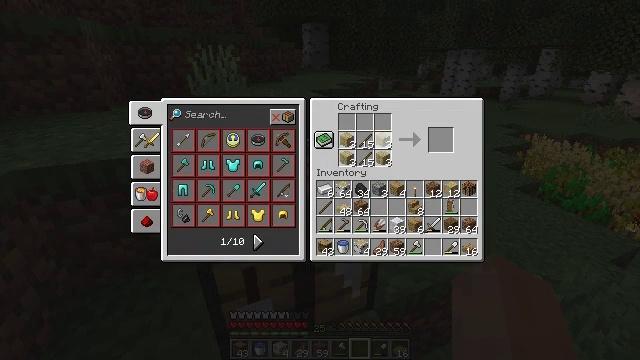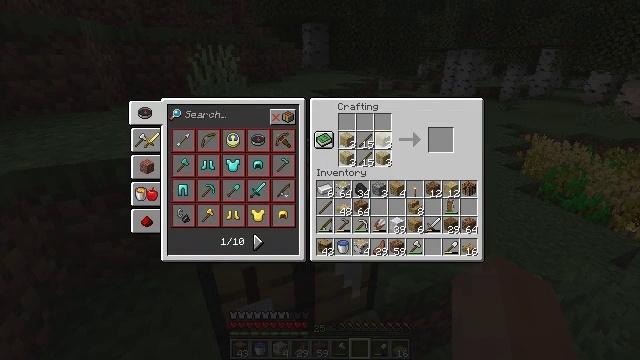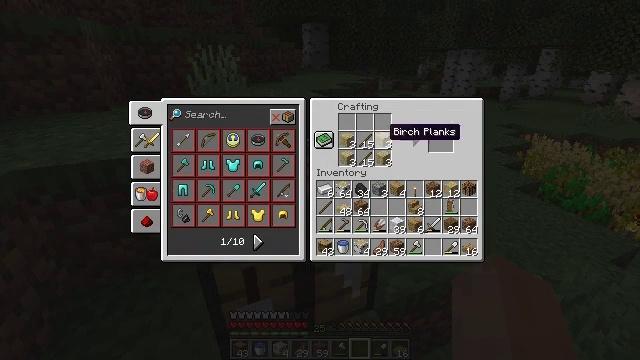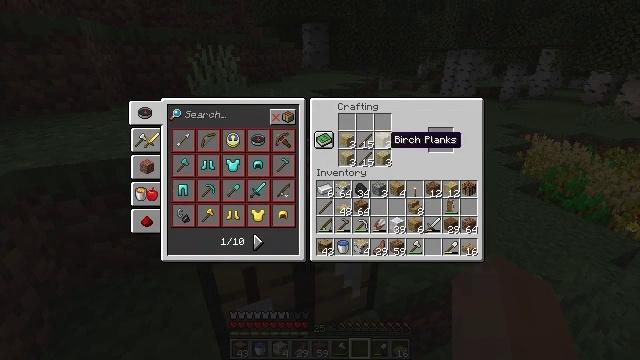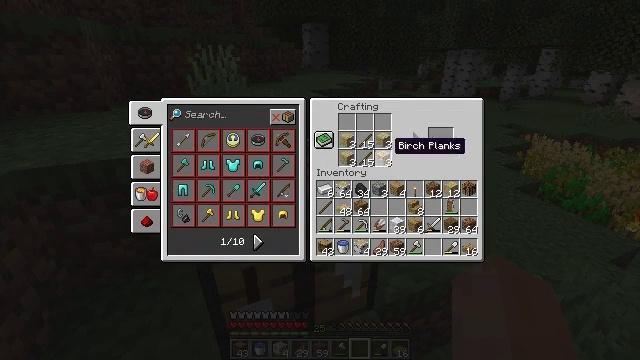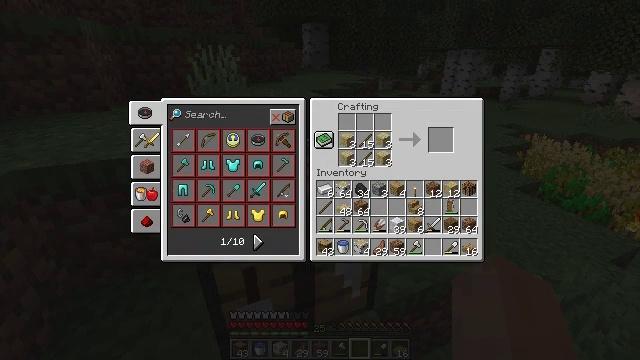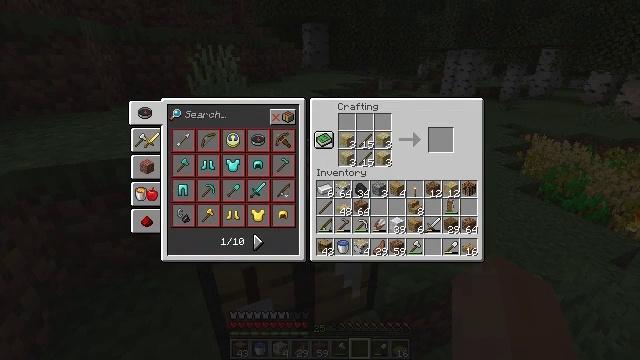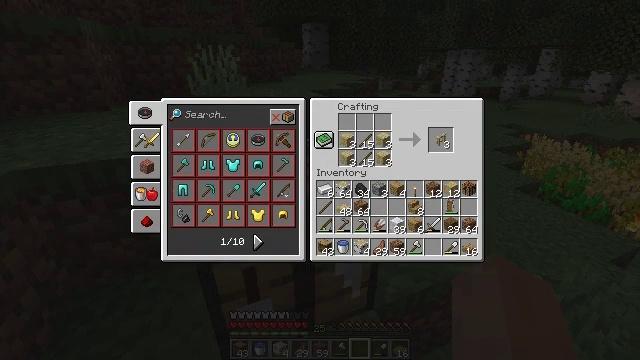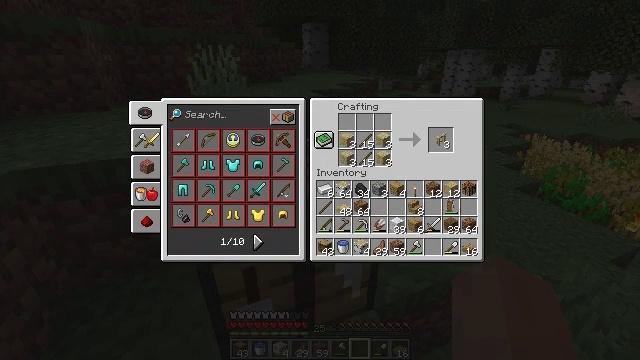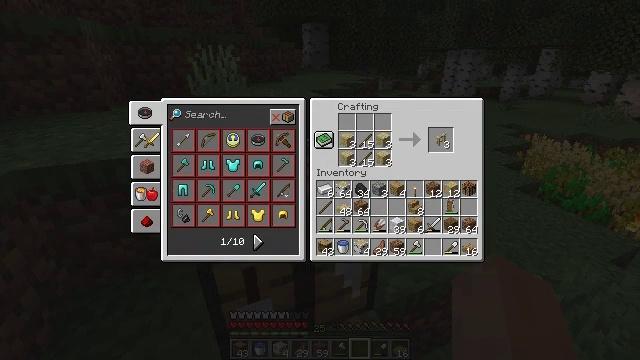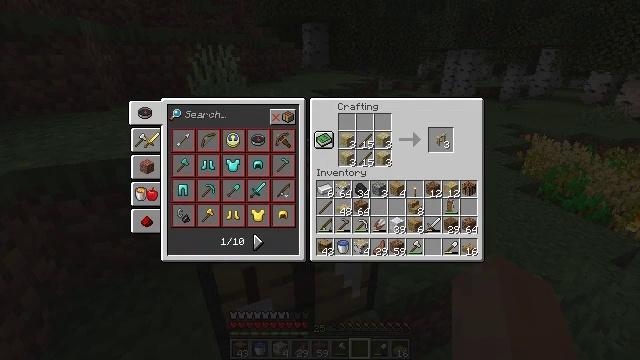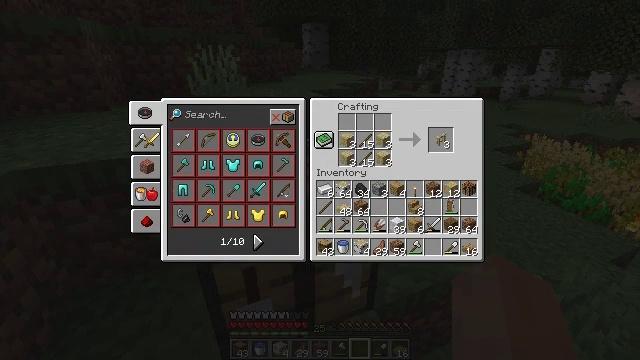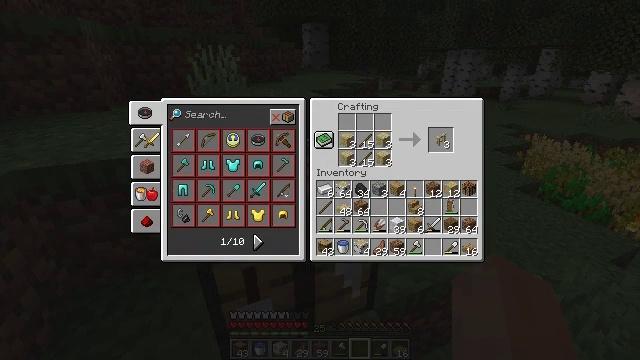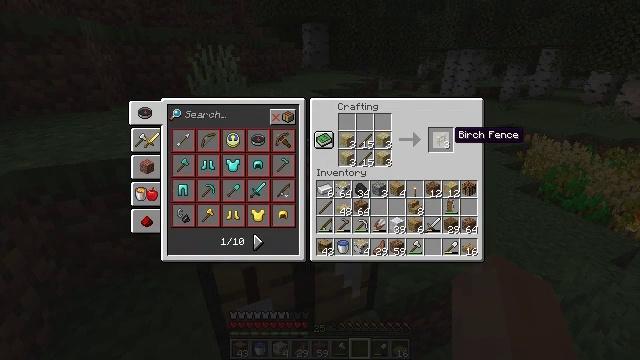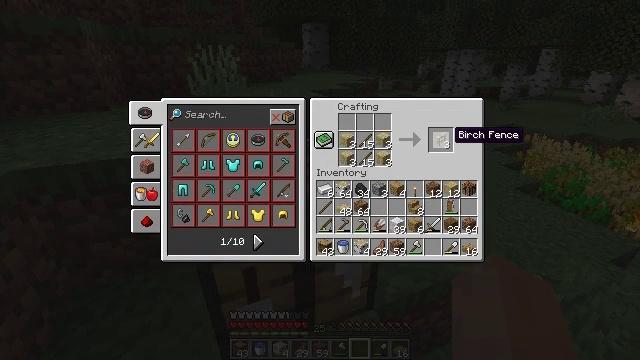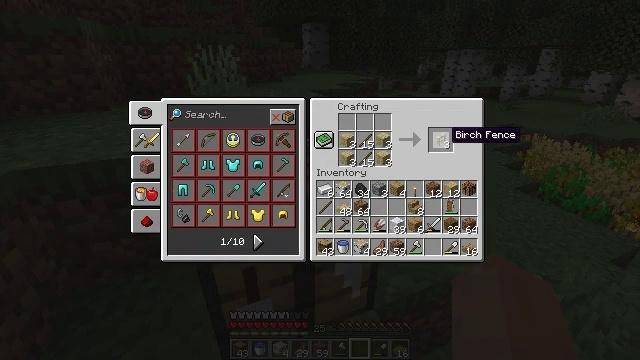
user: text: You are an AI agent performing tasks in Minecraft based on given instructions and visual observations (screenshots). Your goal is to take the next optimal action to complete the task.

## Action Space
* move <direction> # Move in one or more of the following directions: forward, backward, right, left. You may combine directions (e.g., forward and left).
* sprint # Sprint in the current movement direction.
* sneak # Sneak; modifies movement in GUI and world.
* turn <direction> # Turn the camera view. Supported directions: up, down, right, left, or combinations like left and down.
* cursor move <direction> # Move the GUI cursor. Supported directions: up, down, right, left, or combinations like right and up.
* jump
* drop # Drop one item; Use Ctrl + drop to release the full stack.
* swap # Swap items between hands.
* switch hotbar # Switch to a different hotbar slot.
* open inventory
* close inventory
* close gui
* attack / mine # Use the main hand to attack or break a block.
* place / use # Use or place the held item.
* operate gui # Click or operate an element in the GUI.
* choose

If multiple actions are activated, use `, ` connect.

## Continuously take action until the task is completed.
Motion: motion action
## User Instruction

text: Craft a birch fence.
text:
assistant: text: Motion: operate gui
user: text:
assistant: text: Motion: no_op
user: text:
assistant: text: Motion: cursor move down
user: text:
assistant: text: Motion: no_op
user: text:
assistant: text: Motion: cursor move right and down
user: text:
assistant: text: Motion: no_op
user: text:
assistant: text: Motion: cursor move right
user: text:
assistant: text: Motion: cursor move right and up
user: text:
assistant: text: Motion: no_op
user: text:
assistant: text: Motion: no_op
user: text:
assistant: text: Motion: no_op
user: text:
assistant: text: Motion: no_op
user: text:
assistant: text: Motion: no_op
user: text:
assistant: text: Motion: no_op
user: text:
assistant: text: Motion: no_op
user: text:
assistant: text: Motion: no_op
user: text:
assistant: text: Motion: no_op
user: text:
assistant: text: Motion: no_op
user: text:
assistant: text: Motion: sneak
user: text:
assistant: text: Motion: sneak
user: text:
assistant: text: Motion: sneak
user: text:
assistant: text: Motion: sneak, operate gui
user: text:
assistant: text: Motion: sneak, operate gui
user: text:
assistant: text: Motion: sneak
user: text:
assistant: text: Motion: sneak
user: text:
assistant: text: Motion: sneak
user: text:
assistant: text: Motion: sneak